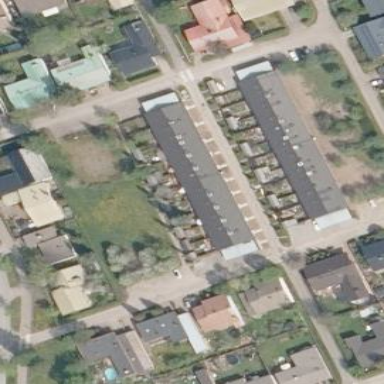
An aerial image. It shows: Terrace building.